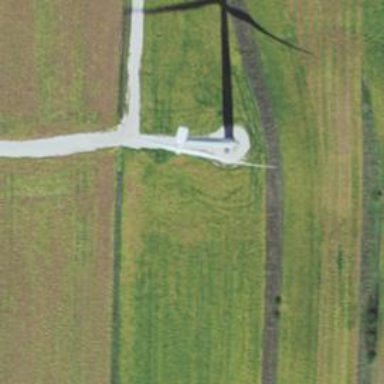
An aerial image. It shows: Wind generator powered by horizontal axis wind turbine.